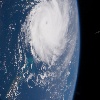
Label: cloud